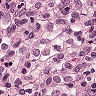
Metastatic tissue present: yes